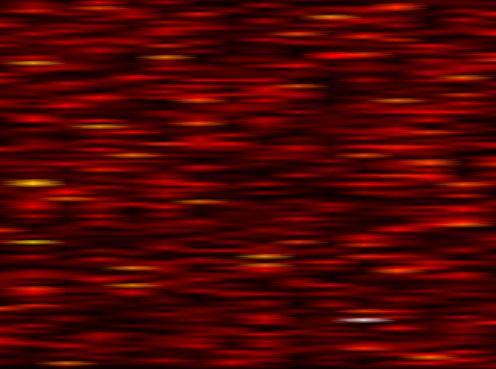
Label: OFDM